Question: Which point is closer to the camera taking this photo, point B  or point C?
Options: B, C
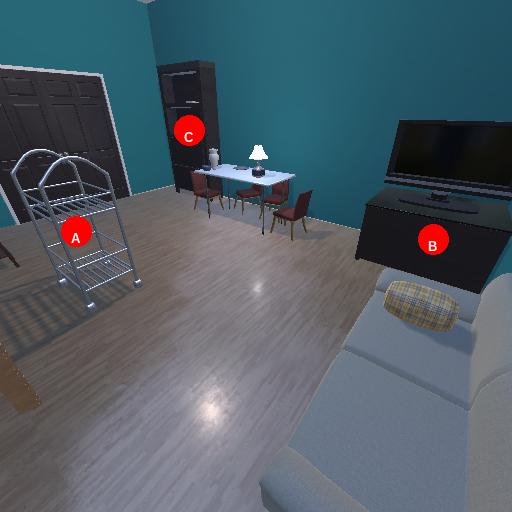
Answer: B